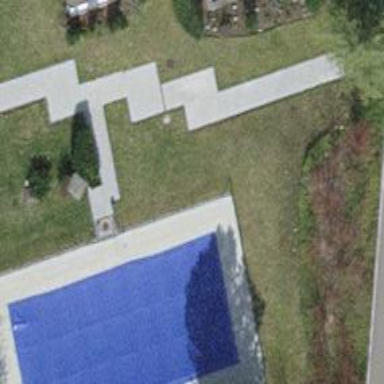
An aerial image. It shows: Swimming pool located in leisure land.